Field crop: tomato
Growth stage: 1
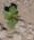
Species: solanum